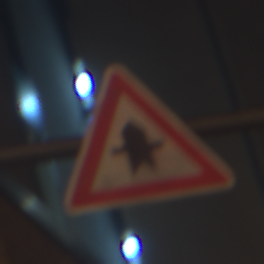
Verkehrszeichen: Vorfahrt
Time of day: Night
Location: Outdoor (Urban)
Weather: Clear
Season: NotSpecified
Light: Artificial